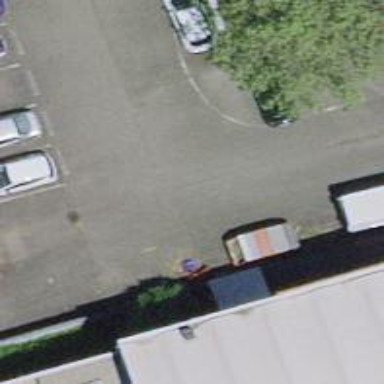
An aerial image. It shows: Parking aisle designated as service road.